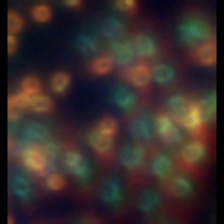
Taxon: Phaeocystis
Group: Other